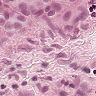
Metastatic tissue present: yes